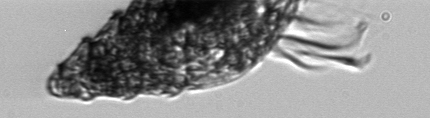
Label: Laboea_strobila